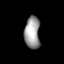
Tissue: lung
Cell type: Epithelial cells
Senescence score: 0.5411
Nuclear area (px): 486
Mean DAPI intensity: 156.051